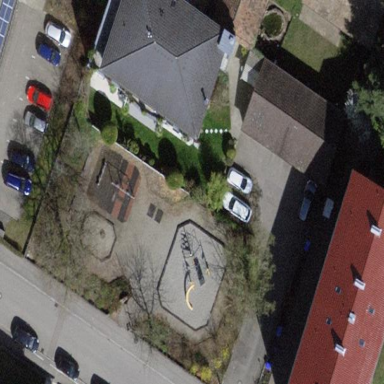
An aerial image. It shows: Playground area for leisure activities on the land.